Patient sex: M
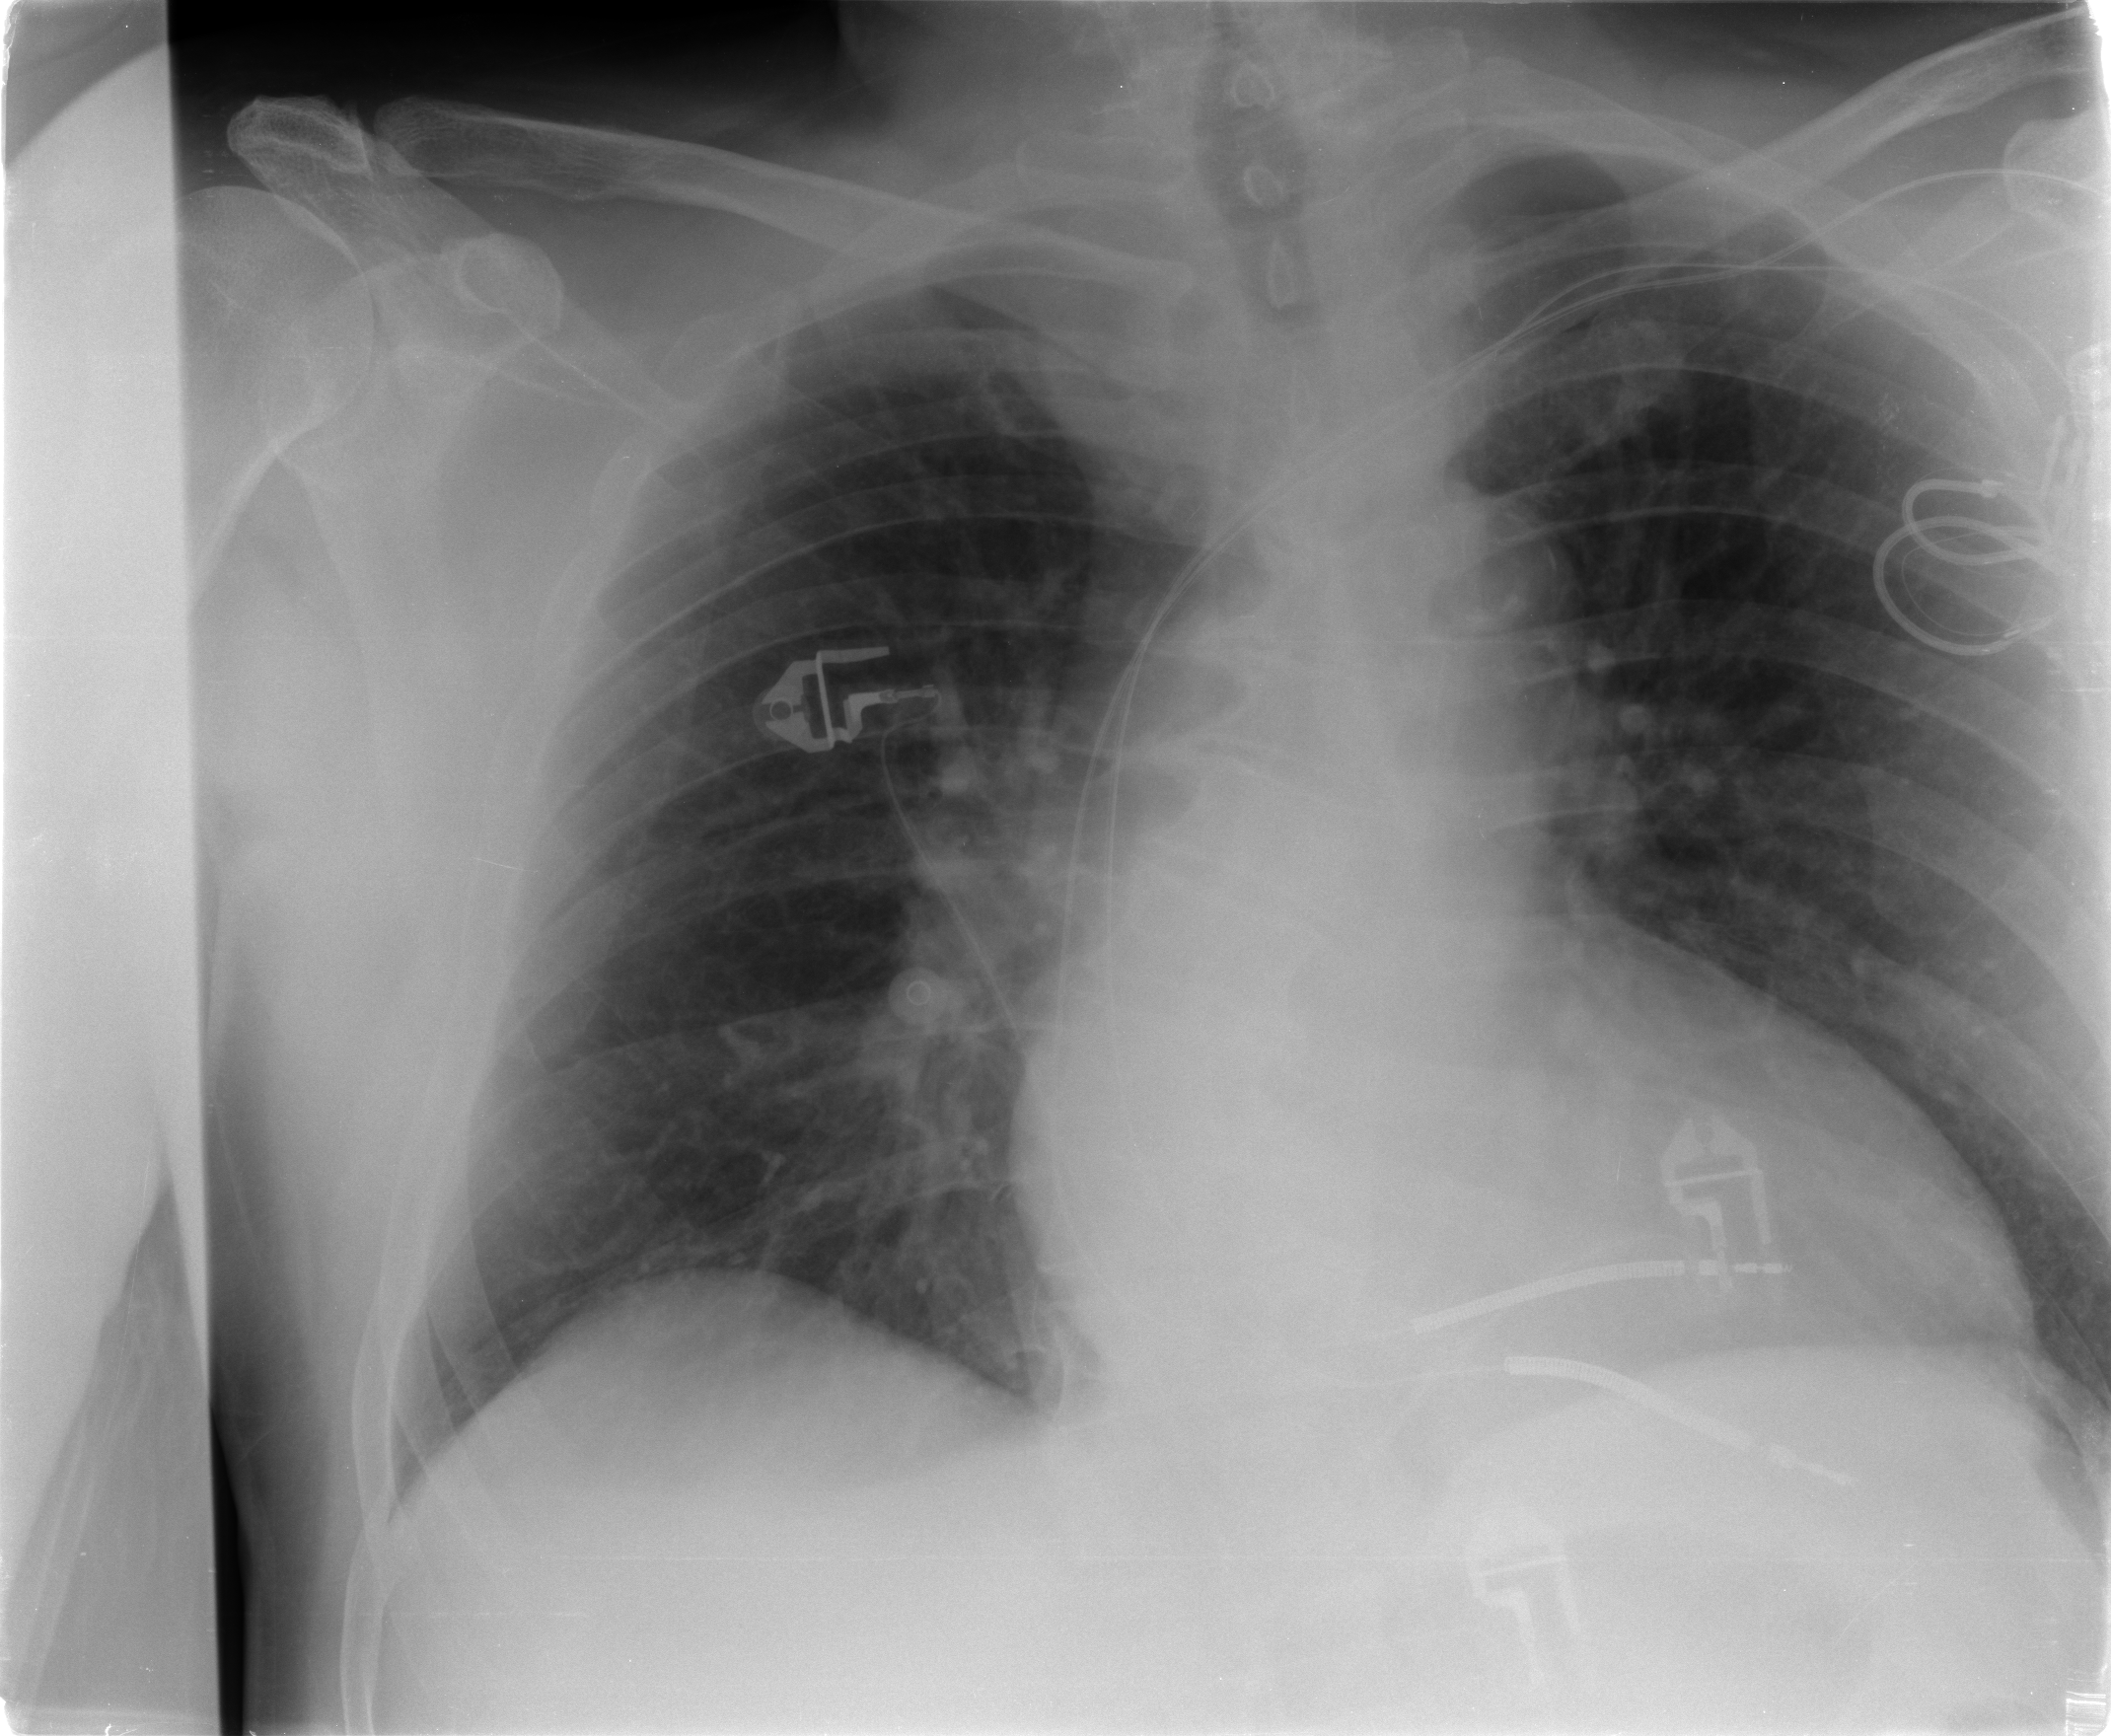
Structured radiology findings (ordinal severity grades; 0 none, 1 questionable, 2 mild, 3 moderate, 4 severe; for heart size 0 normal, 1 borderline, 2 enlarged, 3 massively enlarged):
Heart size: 2
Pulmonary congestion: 1
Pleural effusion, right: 0
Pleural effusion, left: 0
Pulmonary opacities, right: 0
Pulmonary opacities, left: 0
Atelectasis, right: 0
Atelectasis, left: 0